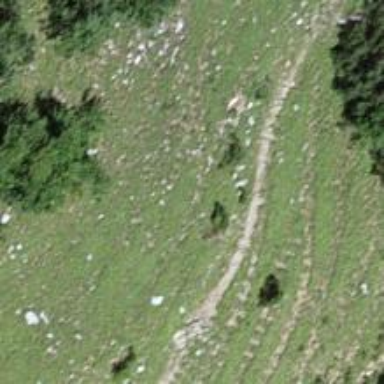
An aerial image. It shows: Path.